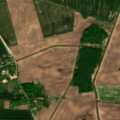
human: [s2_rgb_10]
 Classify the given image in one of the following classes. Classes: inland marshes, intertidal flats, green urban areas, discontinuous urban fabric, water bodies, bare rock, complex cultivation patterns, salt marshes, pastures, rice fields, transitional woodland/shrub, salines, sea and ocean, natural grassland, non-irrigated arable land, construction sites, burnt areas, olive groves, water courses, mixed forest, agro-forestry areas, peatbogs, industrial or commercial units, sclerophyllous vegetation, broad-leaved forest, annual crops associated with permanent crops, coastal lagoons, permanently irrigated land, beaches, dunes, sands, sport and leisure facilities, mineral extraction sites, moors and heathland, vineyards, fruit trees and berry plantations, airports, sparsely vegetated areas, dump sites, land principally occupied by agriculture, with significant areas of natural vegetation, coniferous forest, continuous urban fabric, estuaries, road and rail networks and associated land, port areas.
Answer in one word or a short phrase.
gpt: non-irrigated arable land, complex cultivation patterns, land principally occupied by agriculture, with significant areas of natural vegetation